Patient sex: M
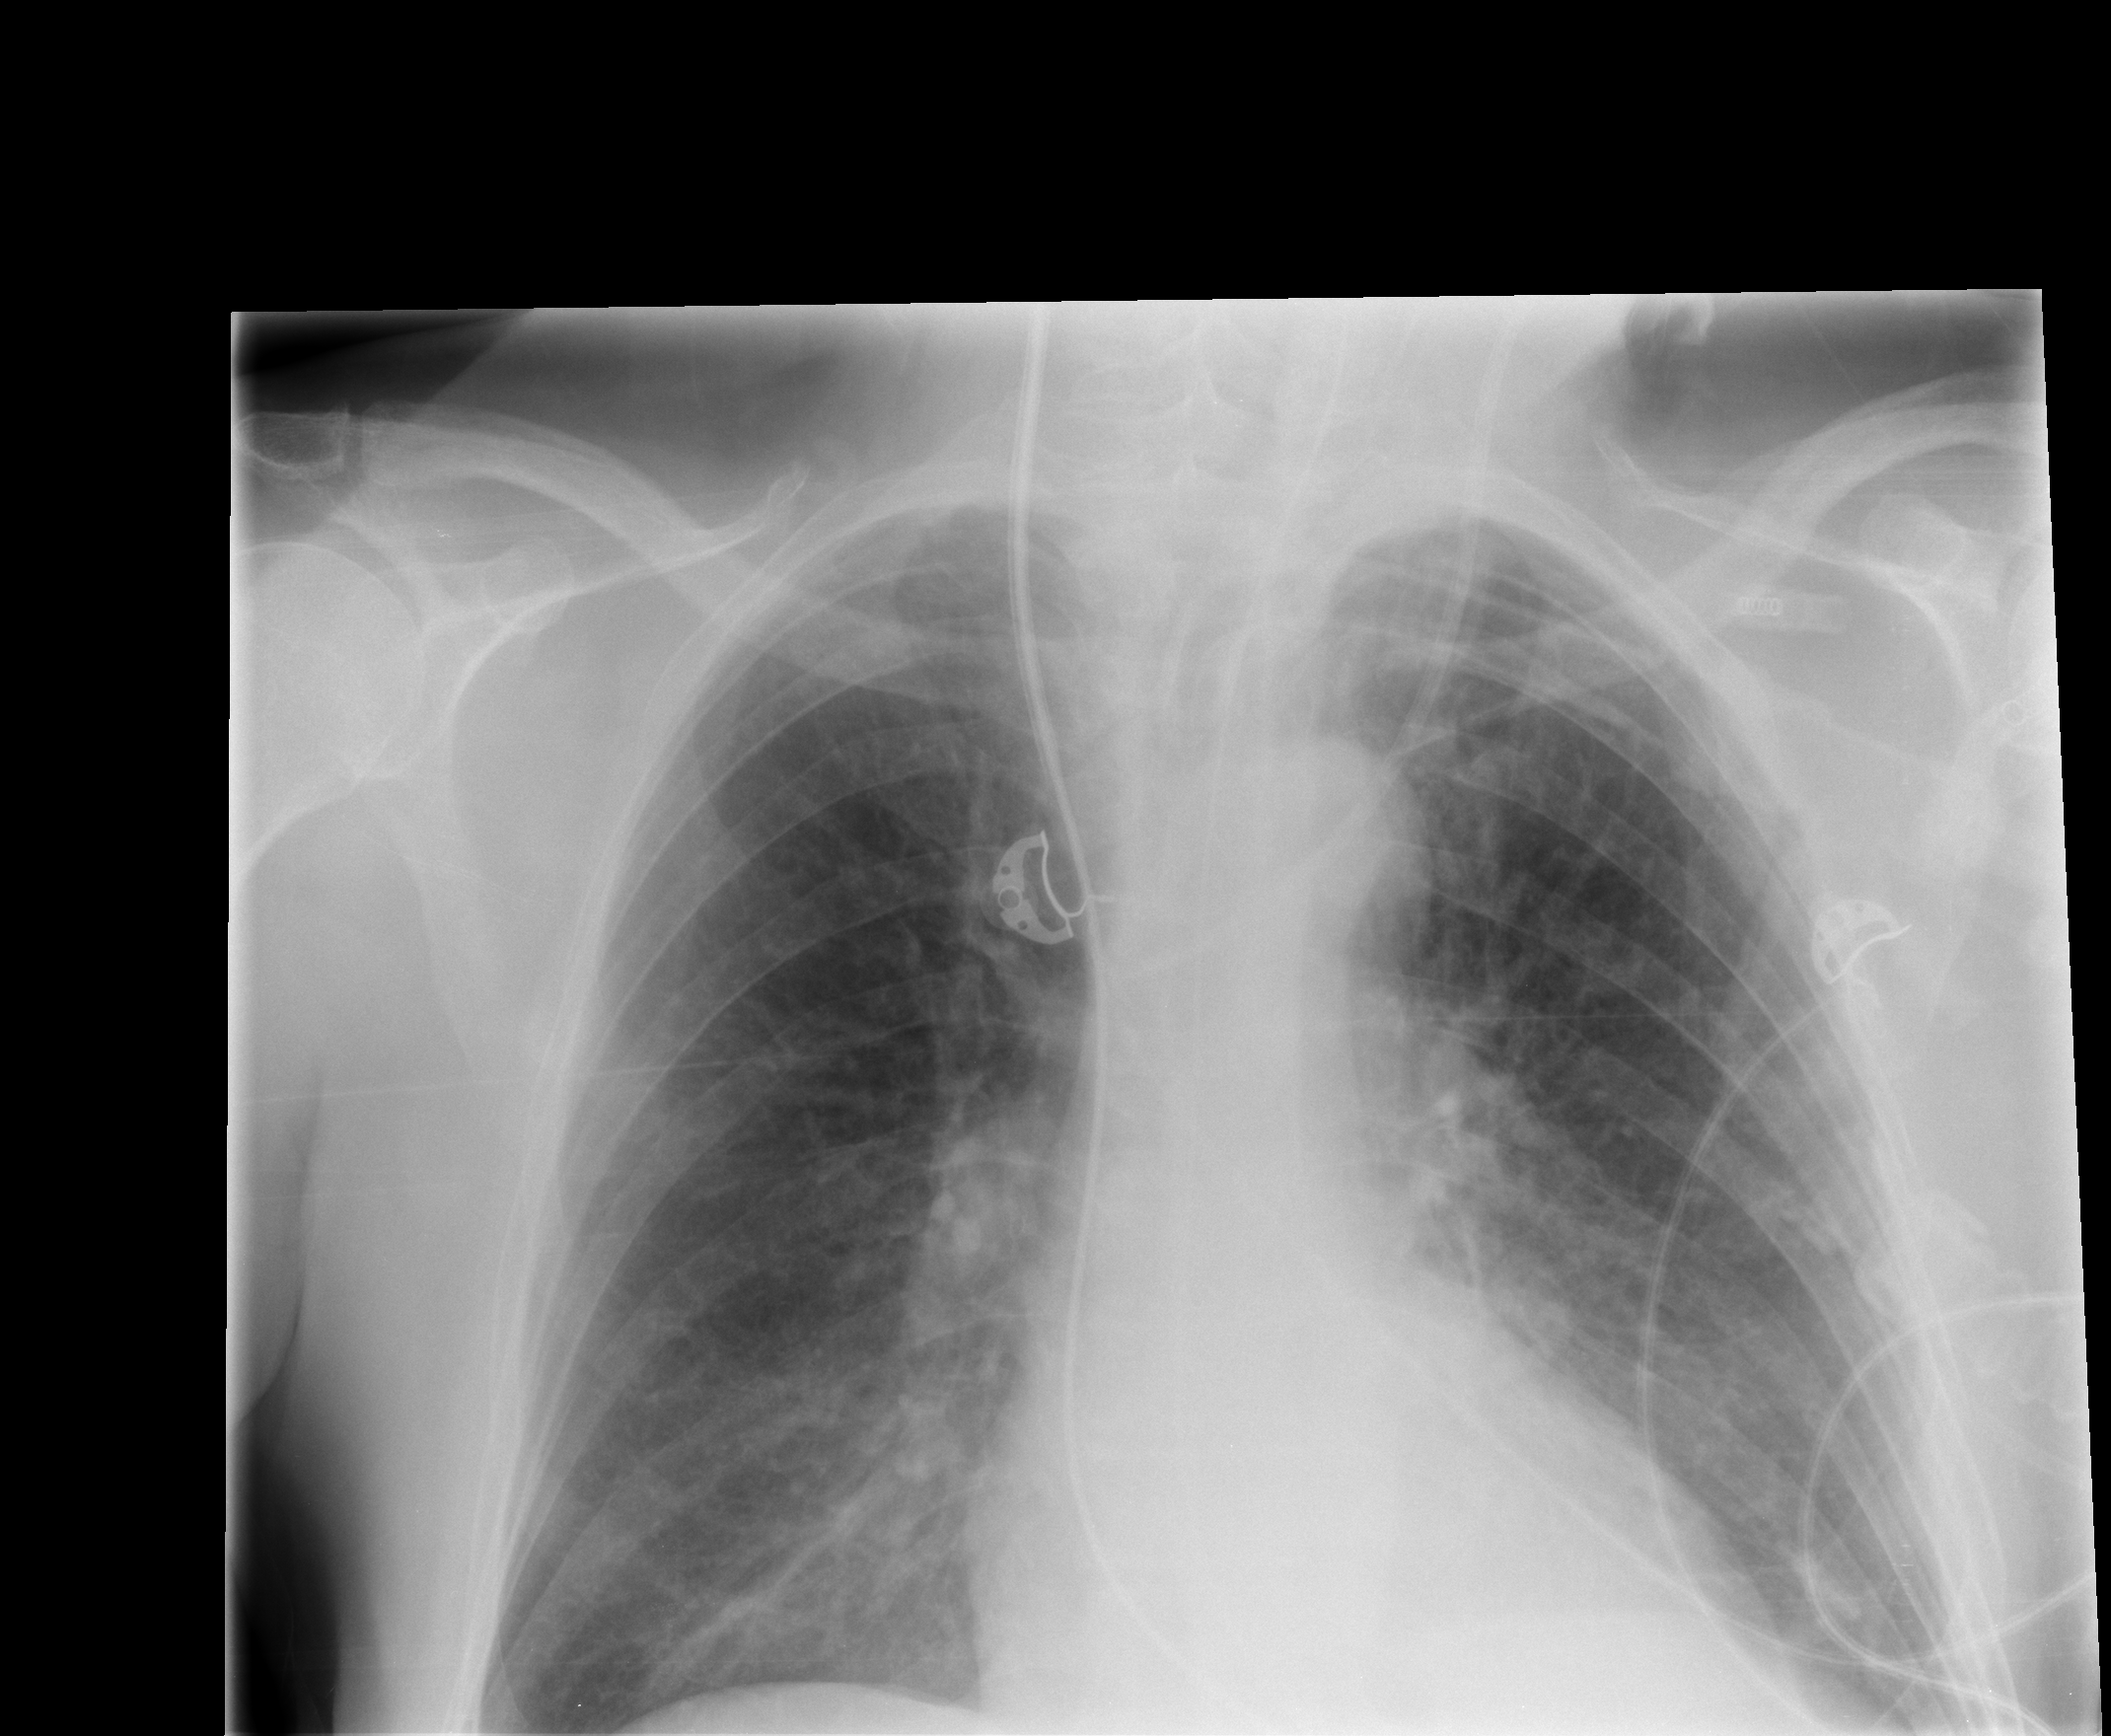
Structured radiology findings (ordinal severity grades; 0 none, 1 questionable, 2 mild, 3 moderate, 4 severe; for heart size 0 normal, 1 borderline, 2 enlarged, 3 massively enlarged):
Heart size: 1
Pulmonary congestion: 2
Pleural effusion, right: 0
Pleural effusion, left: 0
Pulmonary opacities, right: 1
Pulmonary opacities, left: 1
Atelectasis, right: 0
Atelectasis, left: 0